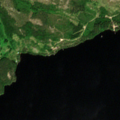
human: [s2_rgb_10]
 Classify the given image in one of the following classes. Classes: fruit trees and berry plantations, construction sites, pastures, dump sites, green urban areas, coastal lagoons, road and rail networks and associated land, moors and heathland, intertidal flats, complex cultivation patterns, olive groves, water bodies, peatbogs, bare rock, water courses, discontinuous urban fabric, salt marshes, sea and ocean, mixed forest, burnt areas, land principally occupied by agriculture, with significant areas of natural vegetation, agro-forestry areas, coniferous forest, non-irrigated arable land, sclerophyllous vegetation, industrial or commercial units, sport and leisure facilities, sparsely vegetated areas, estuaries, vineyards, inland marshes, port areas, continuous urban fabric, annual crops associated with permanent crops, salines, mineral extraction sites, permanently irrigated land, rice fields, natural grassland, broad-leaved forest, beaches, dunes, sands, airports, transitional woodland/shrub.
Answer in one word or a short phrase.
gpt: coniferous forest, transitional woodland/shrub, water bodies